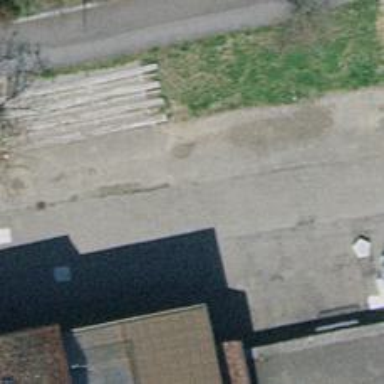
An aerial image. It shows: Road with steps.